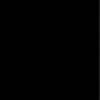
Label: dusty